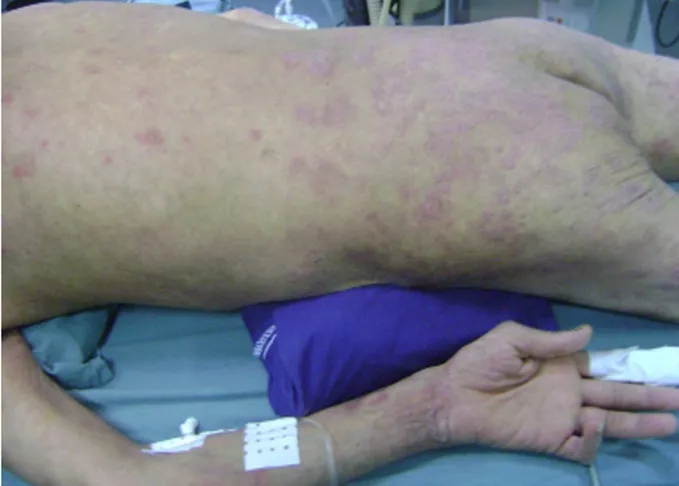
photo showing psoriatic skin lesions.
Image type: medical_photograph (skin_photograph)